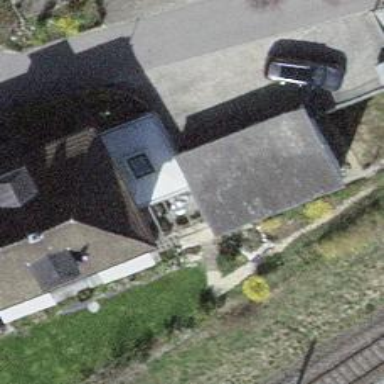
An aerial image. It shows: Garage building.